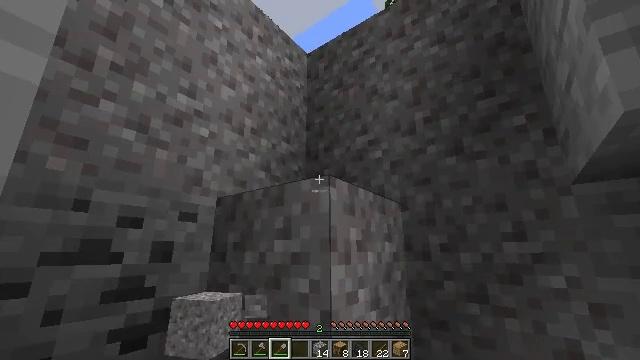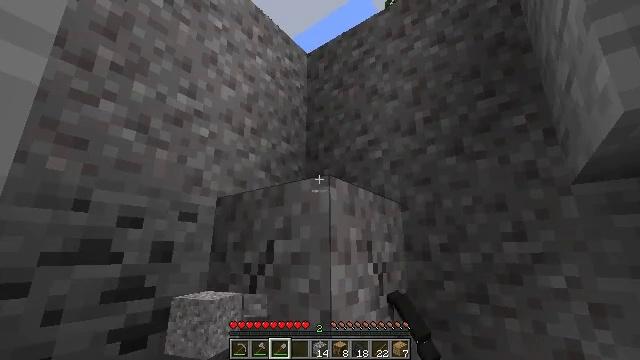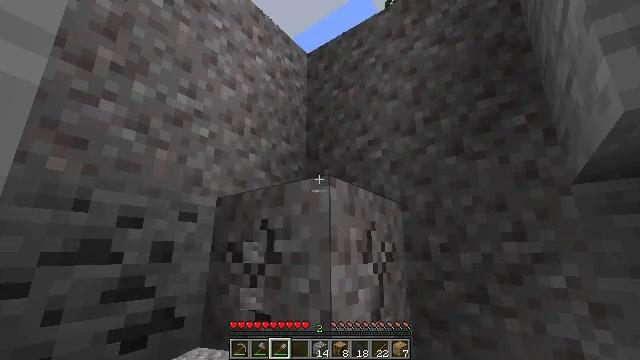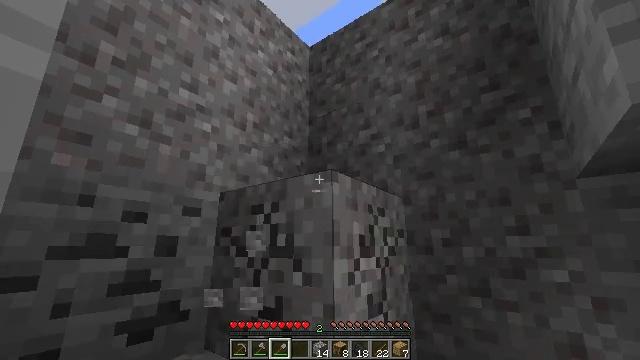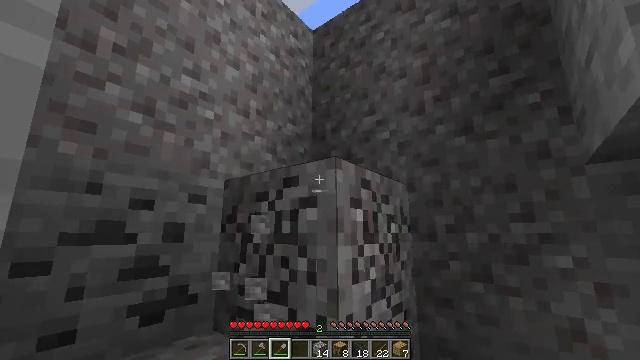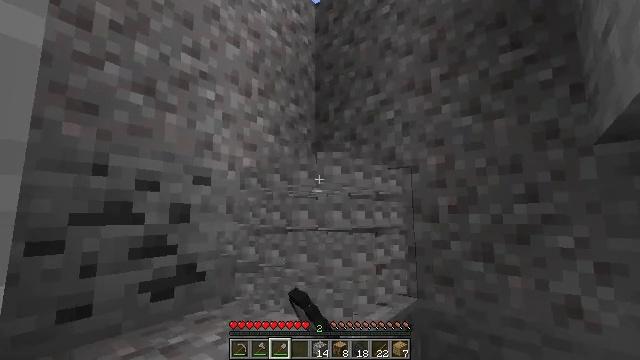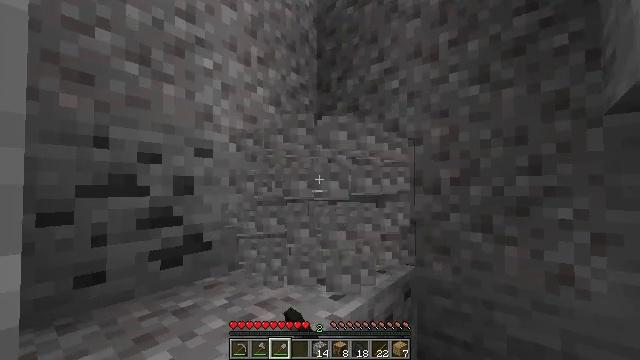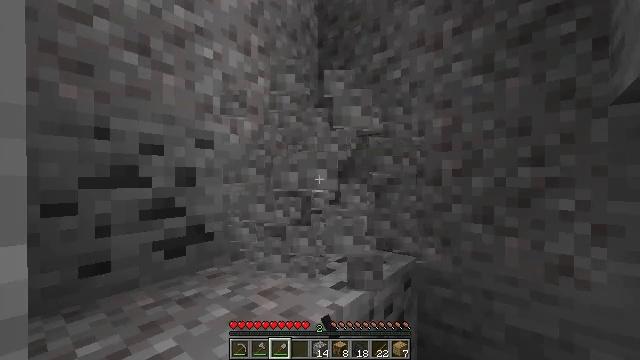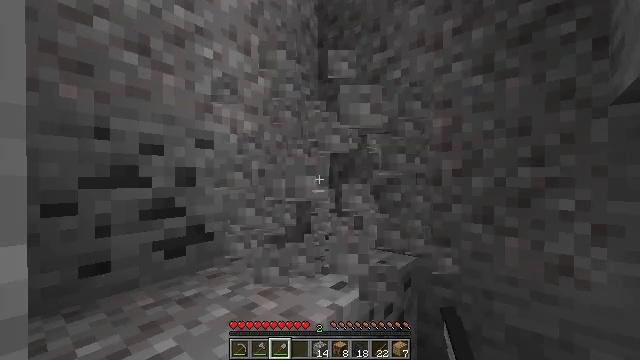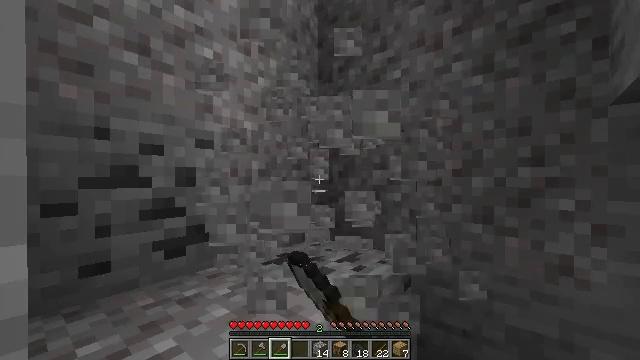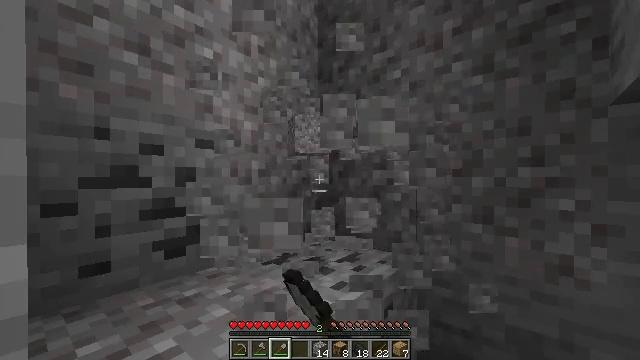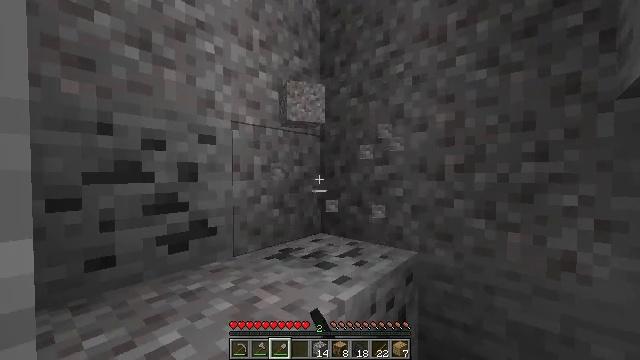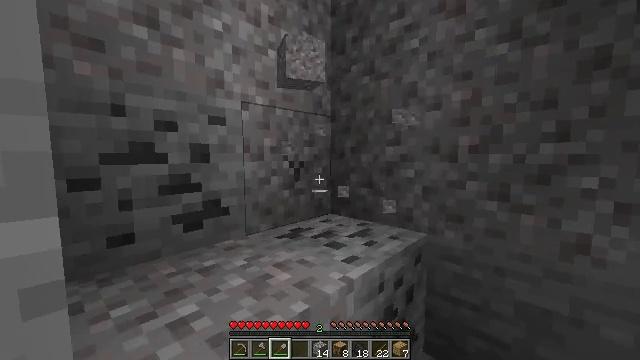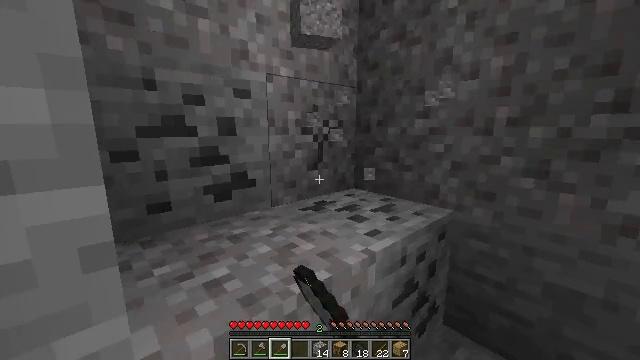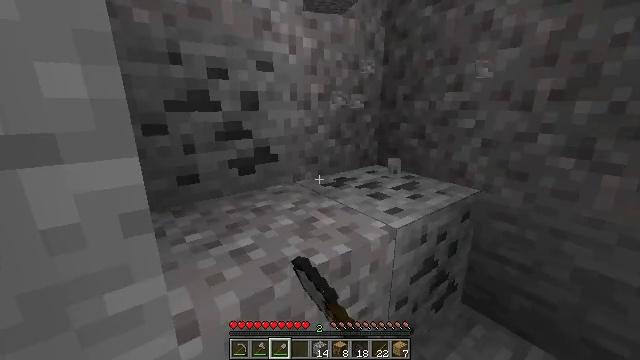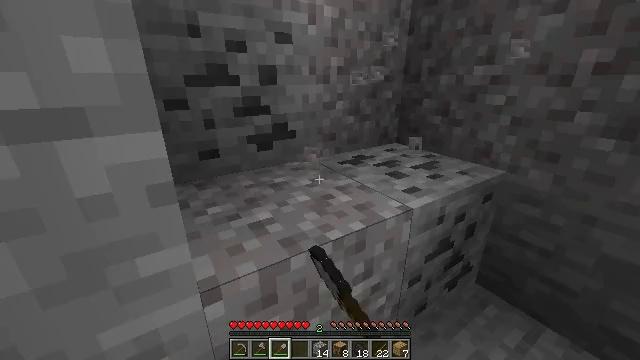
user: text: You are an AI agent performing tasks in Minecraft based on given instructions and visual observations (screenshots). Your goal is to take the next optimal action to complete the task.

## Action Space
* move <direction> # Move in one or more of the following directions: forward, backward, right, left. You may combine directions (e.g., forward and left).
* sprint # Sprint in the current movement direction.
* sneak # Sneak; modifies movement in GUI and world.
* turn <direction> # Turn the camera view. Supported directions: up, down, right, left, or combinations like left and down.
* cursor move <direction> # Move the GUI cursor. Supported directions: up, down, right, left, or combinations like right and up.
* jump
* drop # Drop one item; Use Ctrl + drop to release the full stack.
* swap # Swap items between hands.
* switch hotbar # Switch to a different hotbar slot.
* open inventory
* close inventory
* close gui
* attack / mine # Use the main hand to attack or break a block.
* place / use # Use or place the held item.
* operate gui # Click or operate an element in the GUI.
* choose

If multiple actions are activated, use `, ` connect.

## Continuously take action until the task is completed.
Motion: motion action
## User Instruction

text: Dig through gravel to clear a path.
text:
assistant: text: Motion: attack / mine
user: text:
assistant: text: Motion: attack / mine
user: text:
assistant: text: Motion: turn down, attack / mine
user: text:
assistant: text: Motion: turn down, attack / mine
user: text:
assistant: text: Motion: turn down, attack / mine
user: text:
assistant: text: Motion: turn down, attack / mine
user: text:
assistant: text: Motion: turn down, attack / mine
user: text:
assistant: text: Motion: attack / mine
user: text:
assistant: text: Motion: attack / mine
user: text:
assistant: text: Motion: attack / mine
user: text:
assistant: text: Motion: turn down, attack / mine
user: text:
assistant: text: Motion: turn left and down, attack / mine
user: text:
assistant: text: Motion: turn left and down, attack / mine
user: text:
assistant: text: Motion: turn left and down, attack / mine
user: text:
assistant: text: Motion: turn left and down, attack / mine
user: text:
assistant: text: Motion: turn left and down, attack / mine
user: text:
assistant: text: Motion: turn left and down
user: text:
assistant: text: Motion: turn left and down
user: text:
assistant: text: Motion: turn left and down
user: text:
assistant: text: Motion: turn left and down, attack / mine
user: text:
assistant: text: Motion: turn left and down, attack / mine
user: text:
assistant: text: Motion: attack / mine
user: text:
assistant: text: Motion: attack / mine
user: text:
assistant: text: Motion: attack / mine
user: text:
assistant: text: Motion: attack / mine
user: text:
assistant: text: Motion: attack / mine
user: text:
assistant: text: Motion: attack / mine
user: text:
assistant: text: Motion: attack / mine
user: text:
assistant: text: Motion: move right, attack / mine
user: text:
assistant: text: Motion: attack / mine